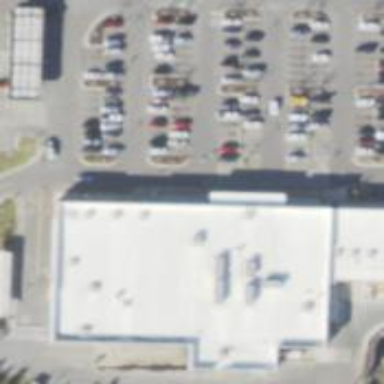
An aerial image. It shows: Parking space is available.